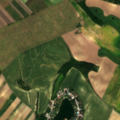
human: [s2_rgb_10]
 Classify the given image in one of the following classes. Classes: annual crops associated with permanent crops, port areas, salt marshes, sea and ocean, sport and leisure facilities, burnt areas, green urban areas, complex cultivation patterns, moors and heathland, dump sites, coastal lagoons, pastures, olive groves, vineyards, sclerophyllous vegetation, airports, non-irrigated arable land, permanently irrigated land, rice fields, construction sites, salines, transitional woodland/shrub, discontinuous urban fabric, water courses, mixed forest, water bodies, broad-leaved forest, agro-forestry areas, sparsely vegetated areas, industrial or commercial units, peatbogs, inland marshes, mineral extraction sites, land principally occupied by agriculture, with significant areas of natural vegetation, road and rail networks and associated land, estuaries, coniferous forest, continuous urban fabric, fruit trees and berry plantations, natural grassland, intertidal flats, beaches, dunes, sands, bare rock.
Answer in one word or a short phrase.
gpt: discontinuous urban fabric, non-irrigated arable land, land principally occupied by agriculture, with significant areas of natural vegetation